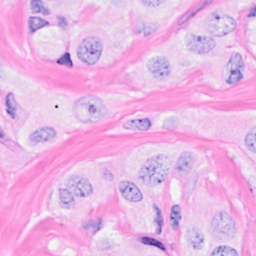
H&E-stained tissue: Breast